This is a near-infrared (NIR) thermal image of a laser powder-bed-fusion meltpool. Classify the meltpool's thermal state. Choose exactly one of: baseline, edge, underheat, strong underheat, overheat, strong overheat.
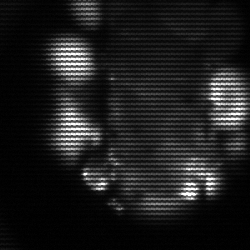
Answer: strong underheat